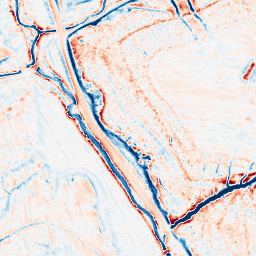
Category: edge_preserving
Decomposition family: anisotropic_diffusion
Decomposition parameters: iterations: 20
kappa: 30
gamma: 0.2
Upsampling method: cubic_catmull_rom
Upsampling parameters: scale: 8
Upsampling scale: 8